Interaction volume radius: 5 \u00c5
Interaction volume height: 45 \u00c5
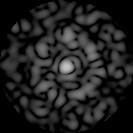
Disorder parameter: 0.7655